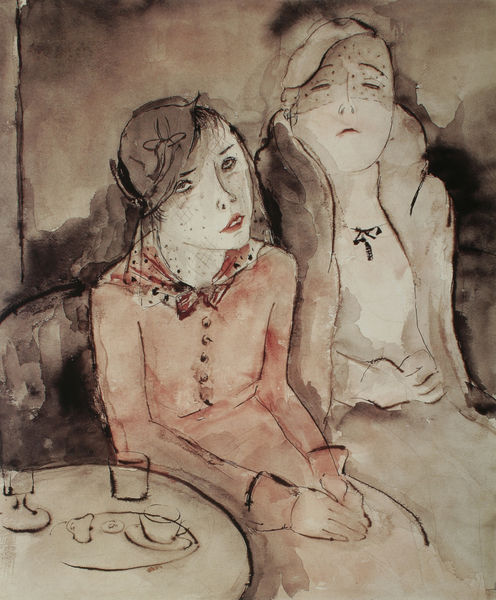
Titel: Mutter und Tochter
Künstler: Jeanne Mammen
Standort: Hamburg
Institution: Privatbesitz
Schlagwörter: aquarell, frauen, sitzen, abend, cafe, damen, glas, hut, hüte, kleid, kleider, tisch, blick, rot, schleier, haube, schleife, gesichter, trinken, bluse, kragen, teller, trauer, hände, porträt, paar, rosa, sofa, zwei, linien, tasse, knöpfe, laviert, gedeck, blich, lavierung, milchkanne, gla, federzeichung